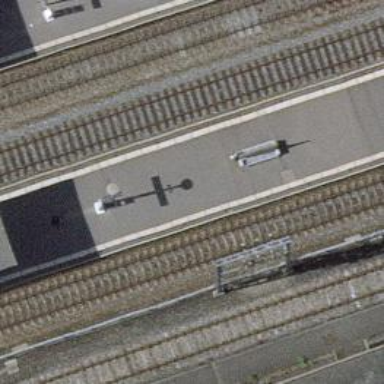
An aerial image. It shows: Public transport stop position along the railway.